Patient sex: M
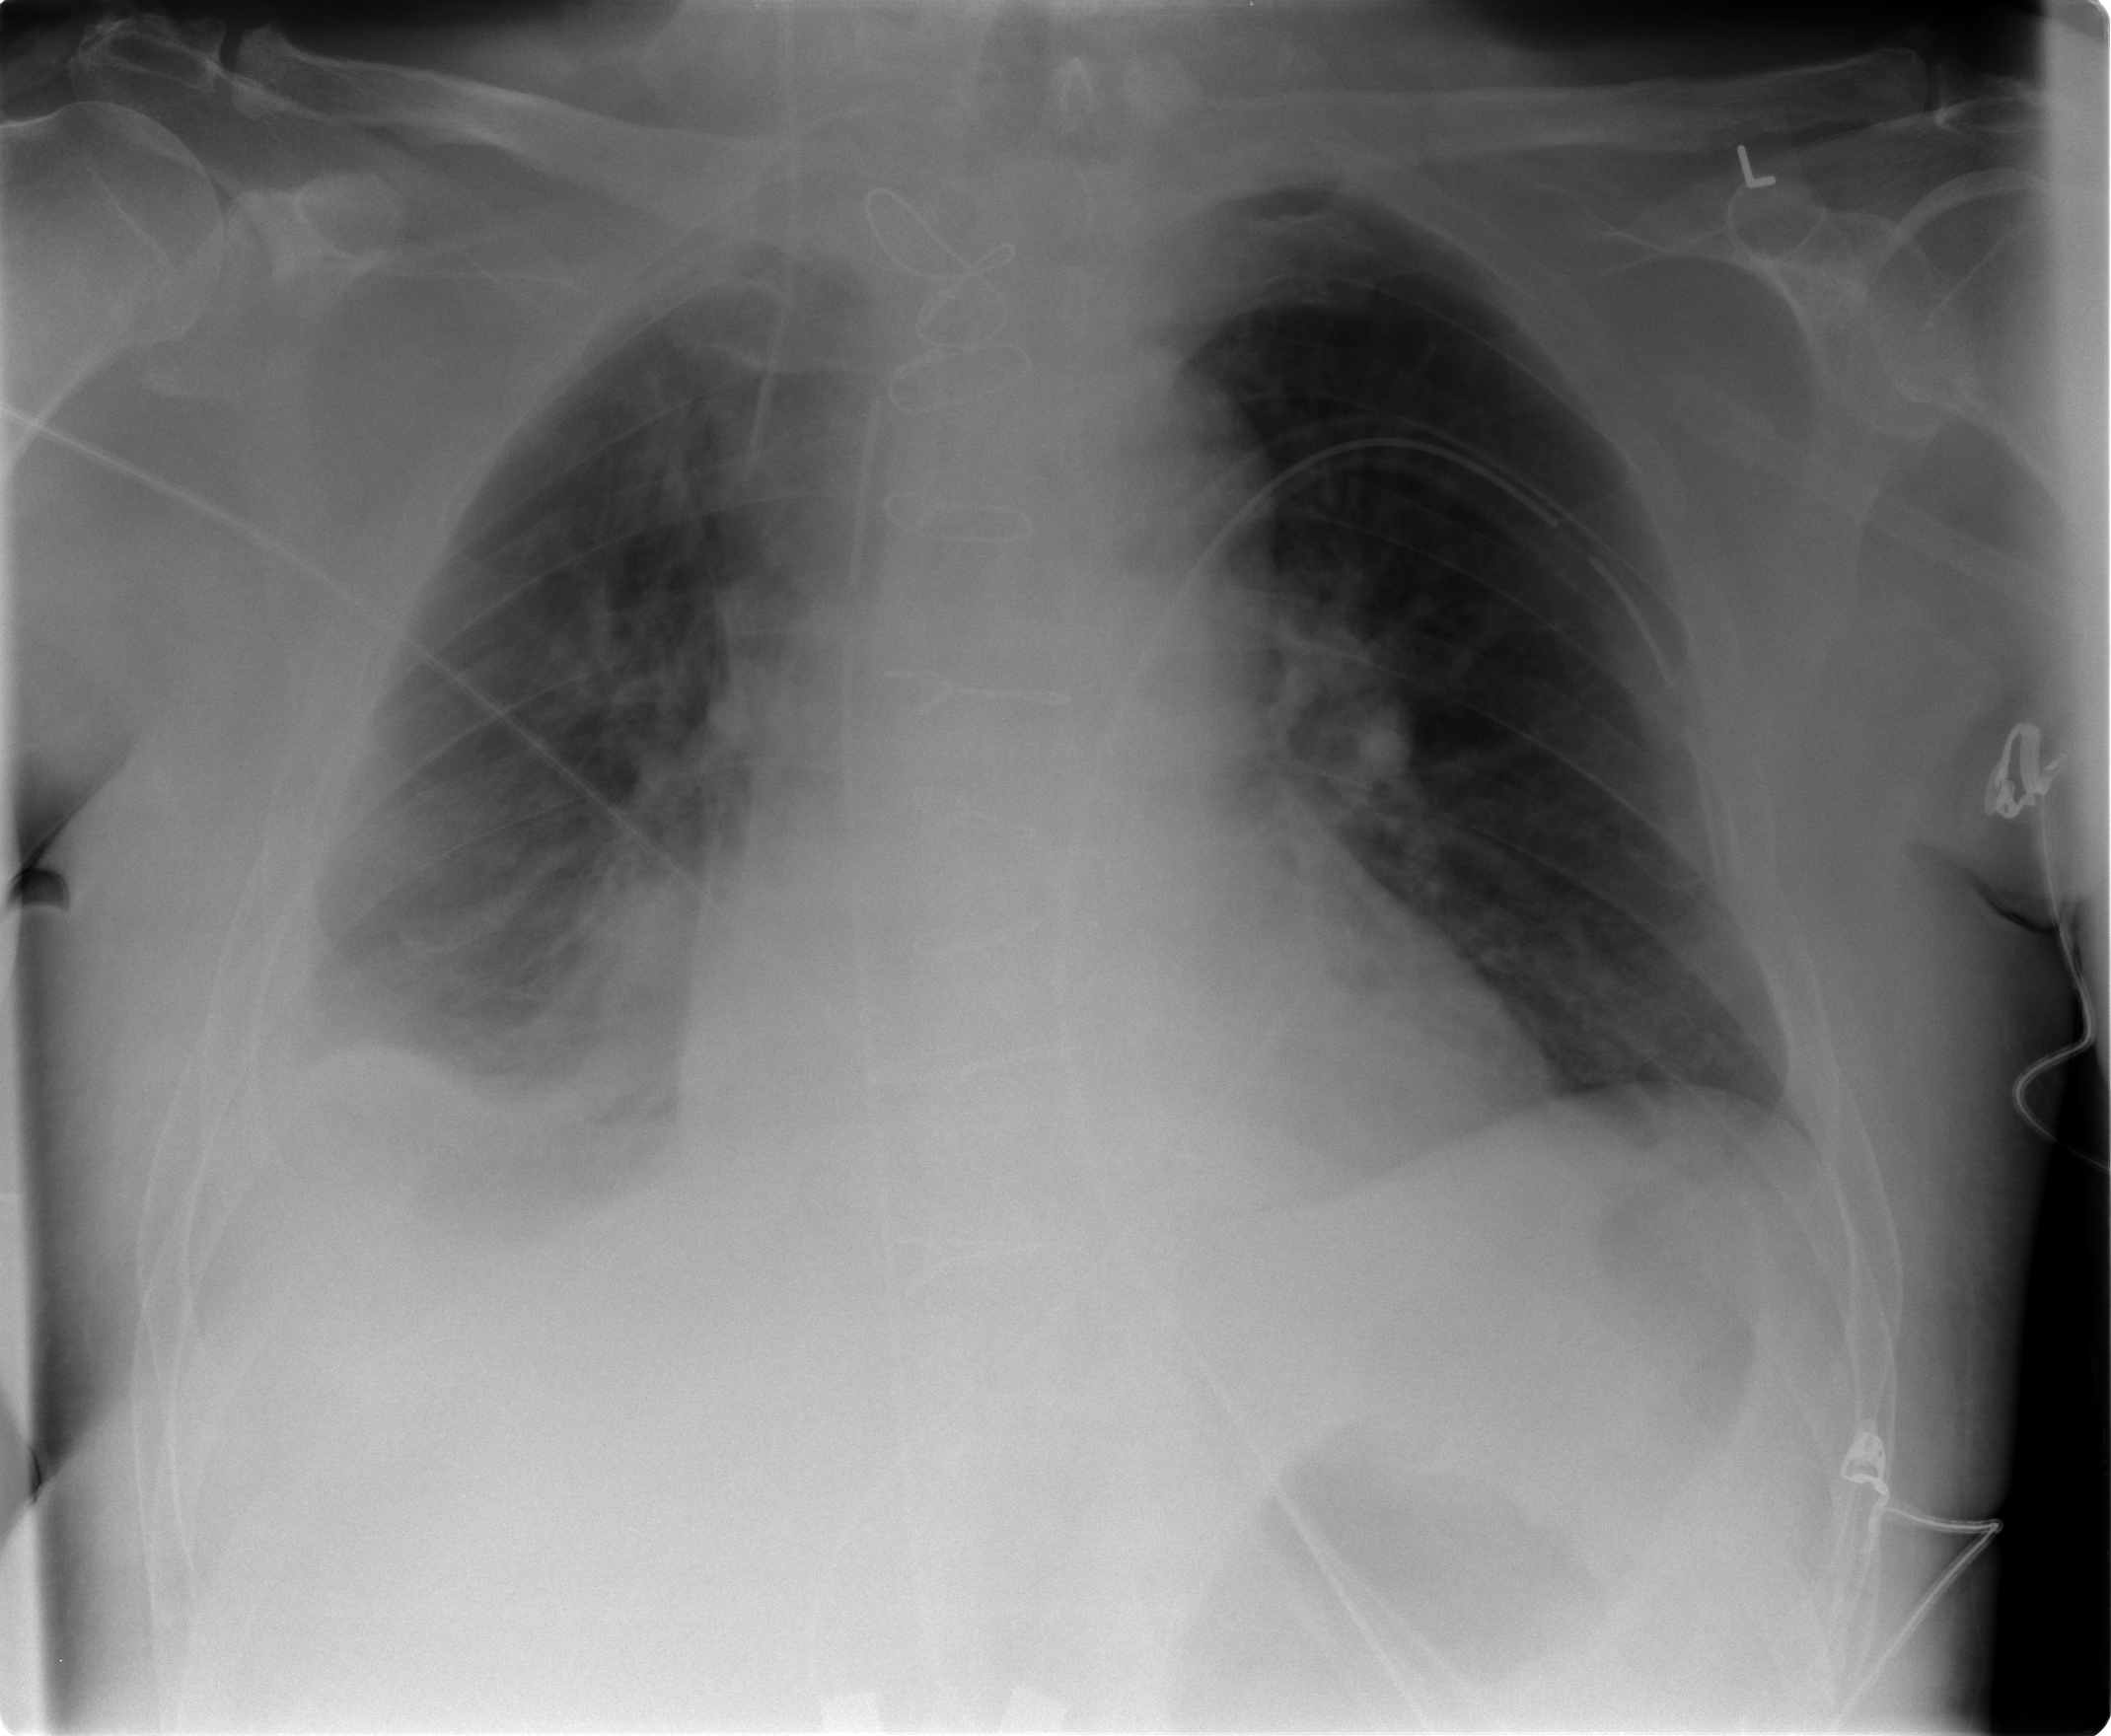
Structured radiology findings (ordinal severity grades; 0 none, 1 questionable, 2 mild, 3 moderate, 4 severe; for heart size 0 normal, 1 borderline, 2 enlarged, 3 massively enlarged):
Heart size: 2
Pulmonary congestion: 1
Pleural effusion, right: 2
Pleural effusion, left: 0
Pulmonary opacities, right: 2
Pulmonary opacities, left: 0
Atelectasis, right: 2
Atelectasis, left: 0